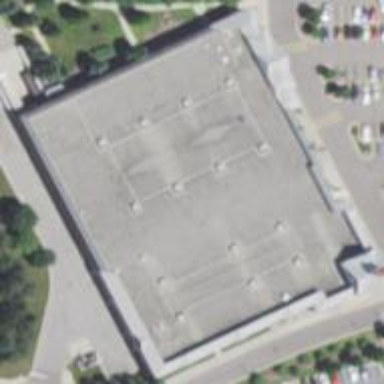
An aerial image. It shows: Retail building.